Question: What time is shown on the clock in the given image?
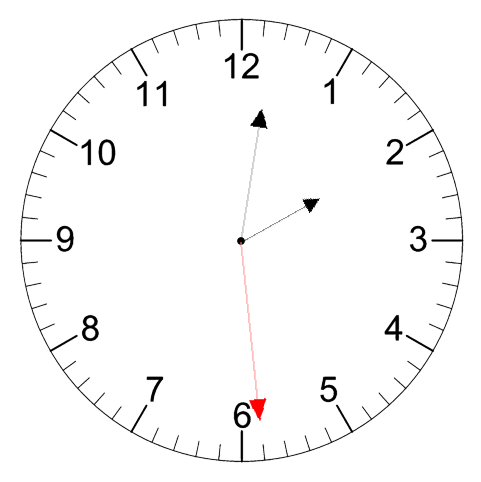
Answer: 02:01:29